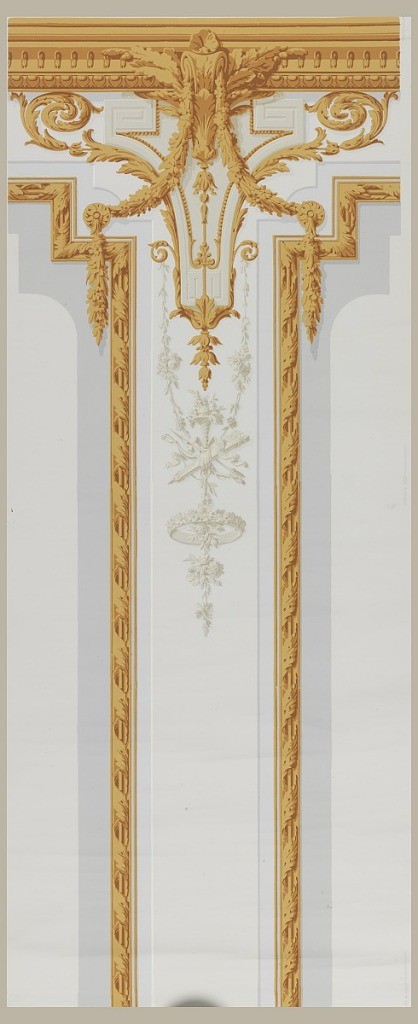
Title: Louis XVI or Trianon
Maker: Jules Desfossé, French, active 1851 - 1863
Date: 1851–65
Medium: Block-printed paper
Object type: Decorative panel
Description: High pilaster in gray and off-white with grisaille trophies and decorations bordered by molding strips of brownish-yellow and further ornamented with leafy arabesques and festoons in the same color, on off-white ground.